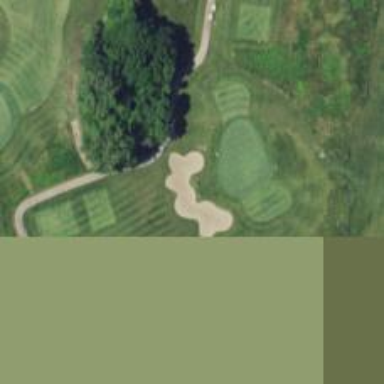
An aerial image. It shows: Golf hole.